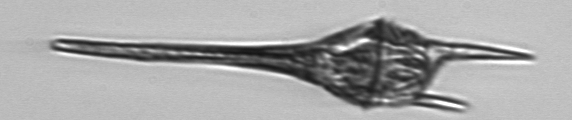
Label: Tripos_lineatus